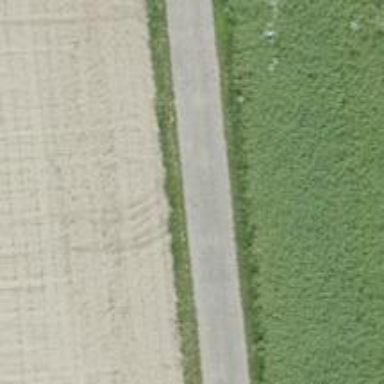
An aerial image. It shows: Unclassified road with asphalt surface.